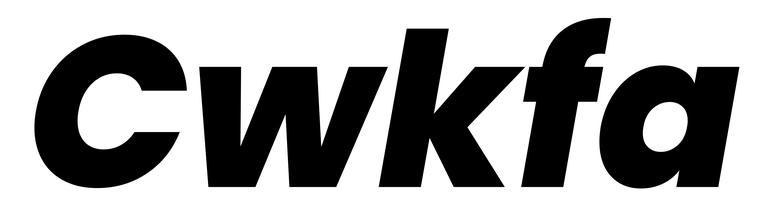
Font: Poppins-ExtraBoldItalic